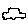
Label: car